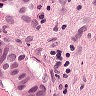
Metastatic tissue present: yes